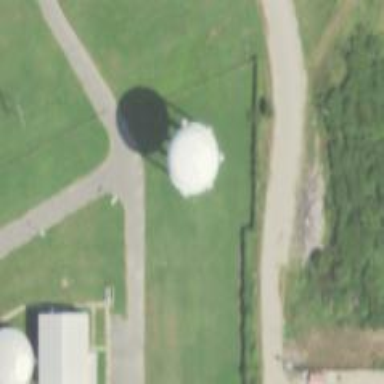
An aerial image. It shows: Water tower that is man-made.